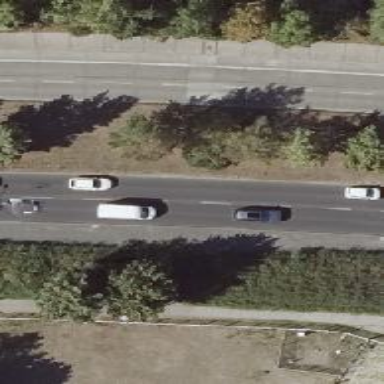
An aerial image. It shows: Avenue lined with broadleaved deciduous trees.